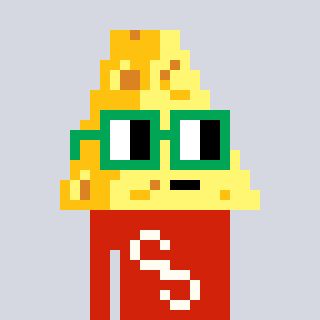
a pixel art character with square green glasses, a cheese-shaped head and a red-colored body on a cool background